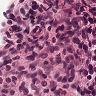
Metastatic tissue present: no